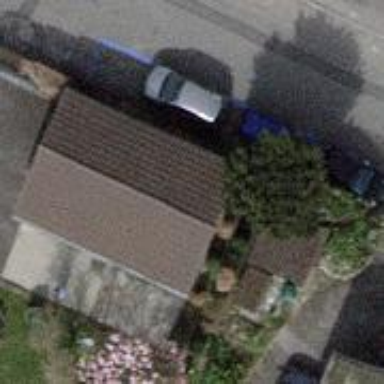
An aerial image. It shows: Garage building.